Question: After multiple time trying I'm unable to fix this left join query. My query returns different 'debit_amount' from the actual whereas my actual 'debit_amount' is lesser than the given for both of months.
My question is why my left join values mismatch from actual and how can I fix this to get actual values.
My complete query and results are shown below.
'''
SELECT
MONTHNAME(cc.credit_date) as month,
IFNULL(SUM(cc.credit_amount),0) AS credit,
IFNULL(SUM(cd.debit_amount),0) AS debit_amount,
MONTHNAME(cd.debit_date) AS month
FROM
cust_credit AS cc
LEFT JOIN
(SELECT
((cd.debit_date)),
IFNULL(SUM(cd.debit_amount), 0) AS debit_amount
FROM
cust_debit AS cd
GROUP BY
MONTHNAME(cd.debit_date)) cd ON ((MONTHNAME(cd.debit_date)) = MONTHNAME(cc.credit_date))
GROUP BY
MONTHNAME(cc.credit_date)
'''
Result of that query in a screenshot:
<URL>
While if I run only 'join' to chec. the query is
'''
SELECT (MONTHNAME(cd.debit_date)) , IFNULL(SUM(cd.debit_amount),0) AS debit_amount FROM cust_debit AS cd GROUP BY MONTHNAME(cd.debit_date )
'''
Results of that query:
[
CREDIT TABLE
<URL>
DEBIT TABLE
<URL>
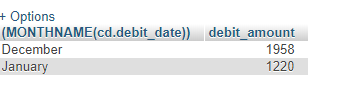
Answer: As per theory, 'LEFT JOIN' will give you data, which is common between table and additionally from left table.
So, it has more chance that, you will get more rows in case of 'LEFT JOIN' compare to 'INNER JOIN' or directly selecting row from one of the table.
Now, you will look the the query, you have made join on below condition.
'''
ON ( (MONTHNAME(cd.debit_date)) = MONTHNAME(cc.credit_date))
'''
So, you will get all rows from 'cust_credit' table and additionally where above condition satisfies.
This is sample SQL, you might need to make changes accordingly. So, you are trying to get all credit and debit for specific month. This can be achieved in simple 'INNER JOIN' between the tables.
'''
SELECT cd.month, cc.credit_amount, cd.debit_amount FROM
(SELECT
MONTHNAME(cc.credit_date) as month,
IFNULL(SUM(cc.credit_amount),0) AS credit_amount
FROM
cust_credit cc
GROUP BY MONTHNAME(cc.credit_date)) cc
INNER JOIN
(SELECT
MONTHNAME(cd.debit_date) as month,
IFNULL(SUM(cd.debit_amount),0) AS debit_amount
FROM
cust_debit cd
GROUP BY MONTHNAME(cd.debit_date)) cd ON cc.month=cd.month;
'''